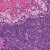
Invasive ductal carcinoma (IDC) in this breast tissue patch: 0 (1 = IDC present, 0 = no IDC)